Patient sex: F
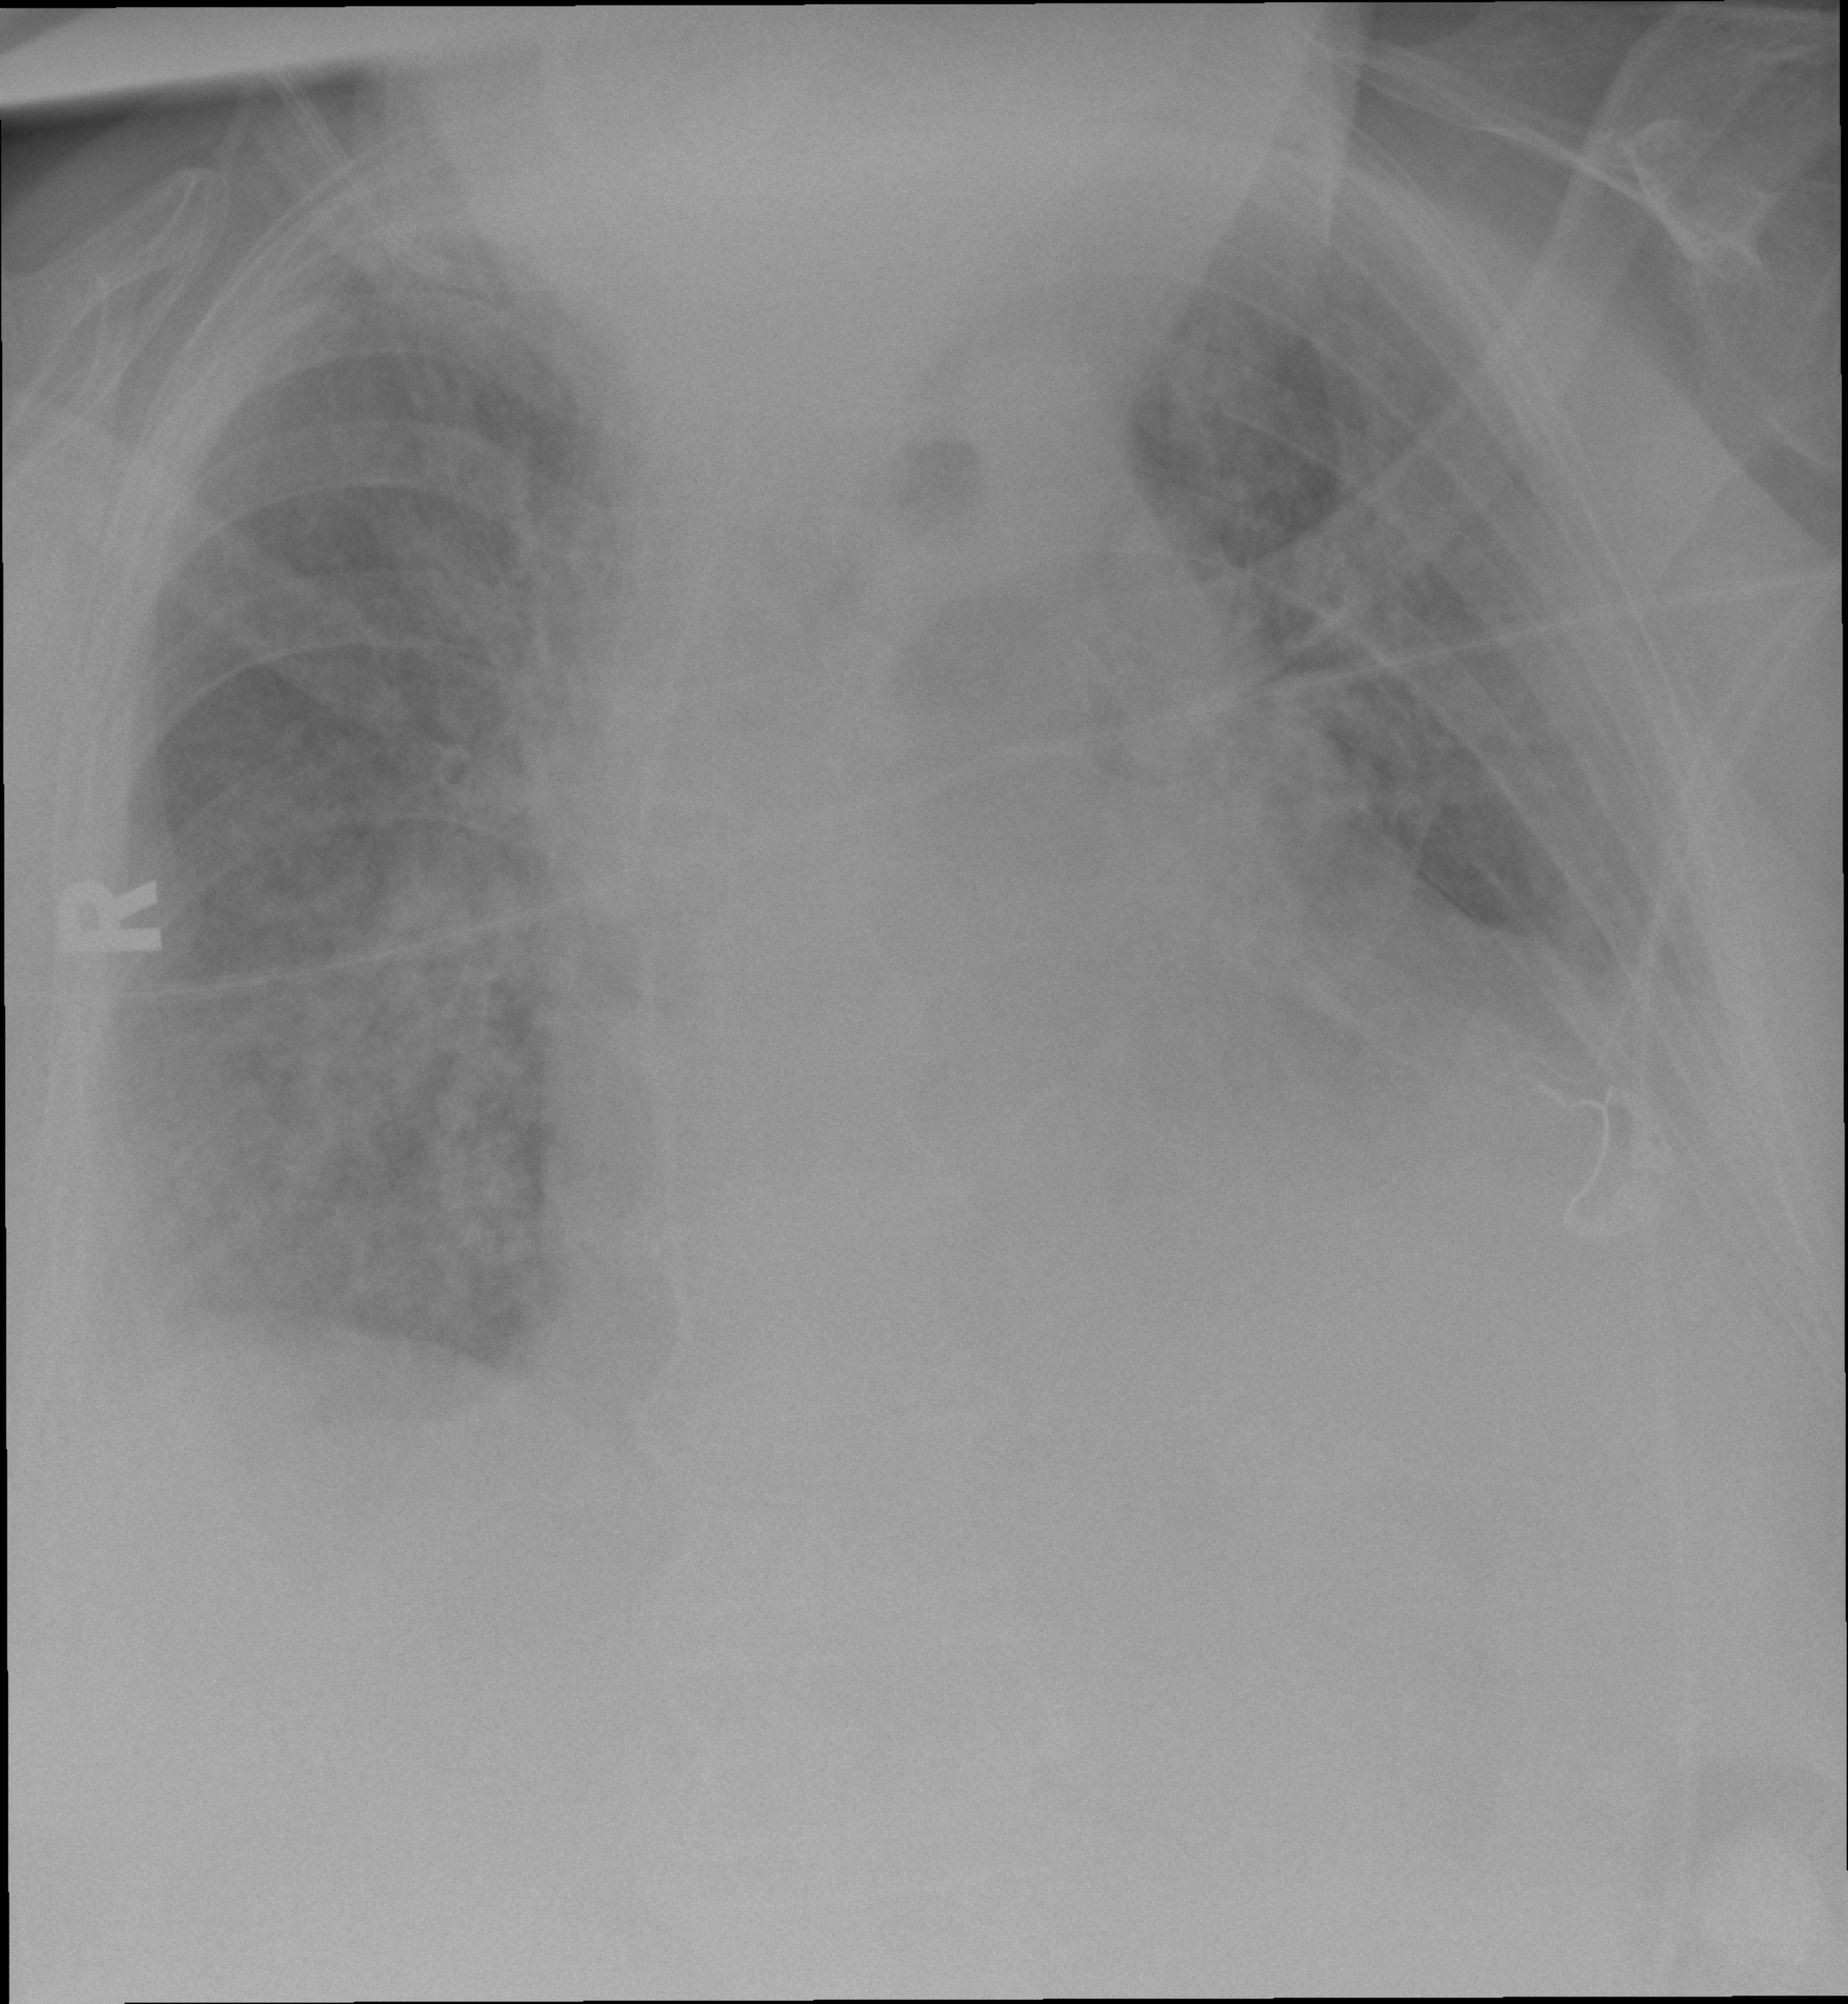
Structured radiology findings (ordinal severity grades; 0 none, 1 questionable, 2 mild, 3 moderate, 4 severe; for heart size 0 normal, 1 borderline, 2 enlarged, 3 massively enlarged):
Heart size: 3
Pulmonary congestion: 2
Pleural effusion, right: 2
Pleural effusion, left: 2
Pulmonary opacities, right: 3
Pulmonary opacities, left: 0
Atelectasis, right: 2
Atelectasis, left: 2